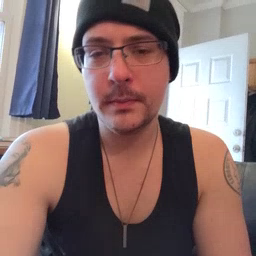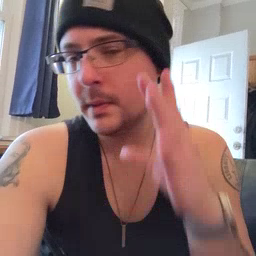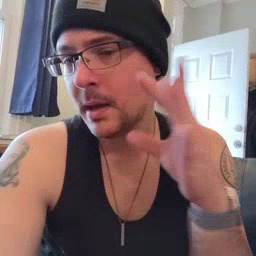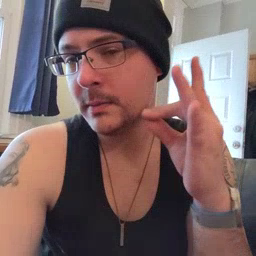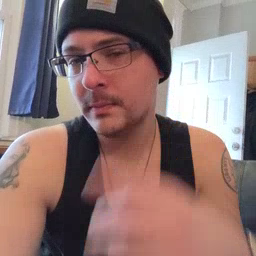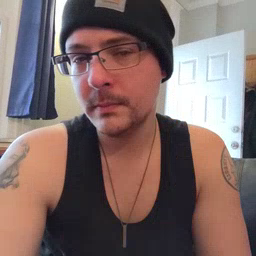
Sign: cat